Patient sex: M
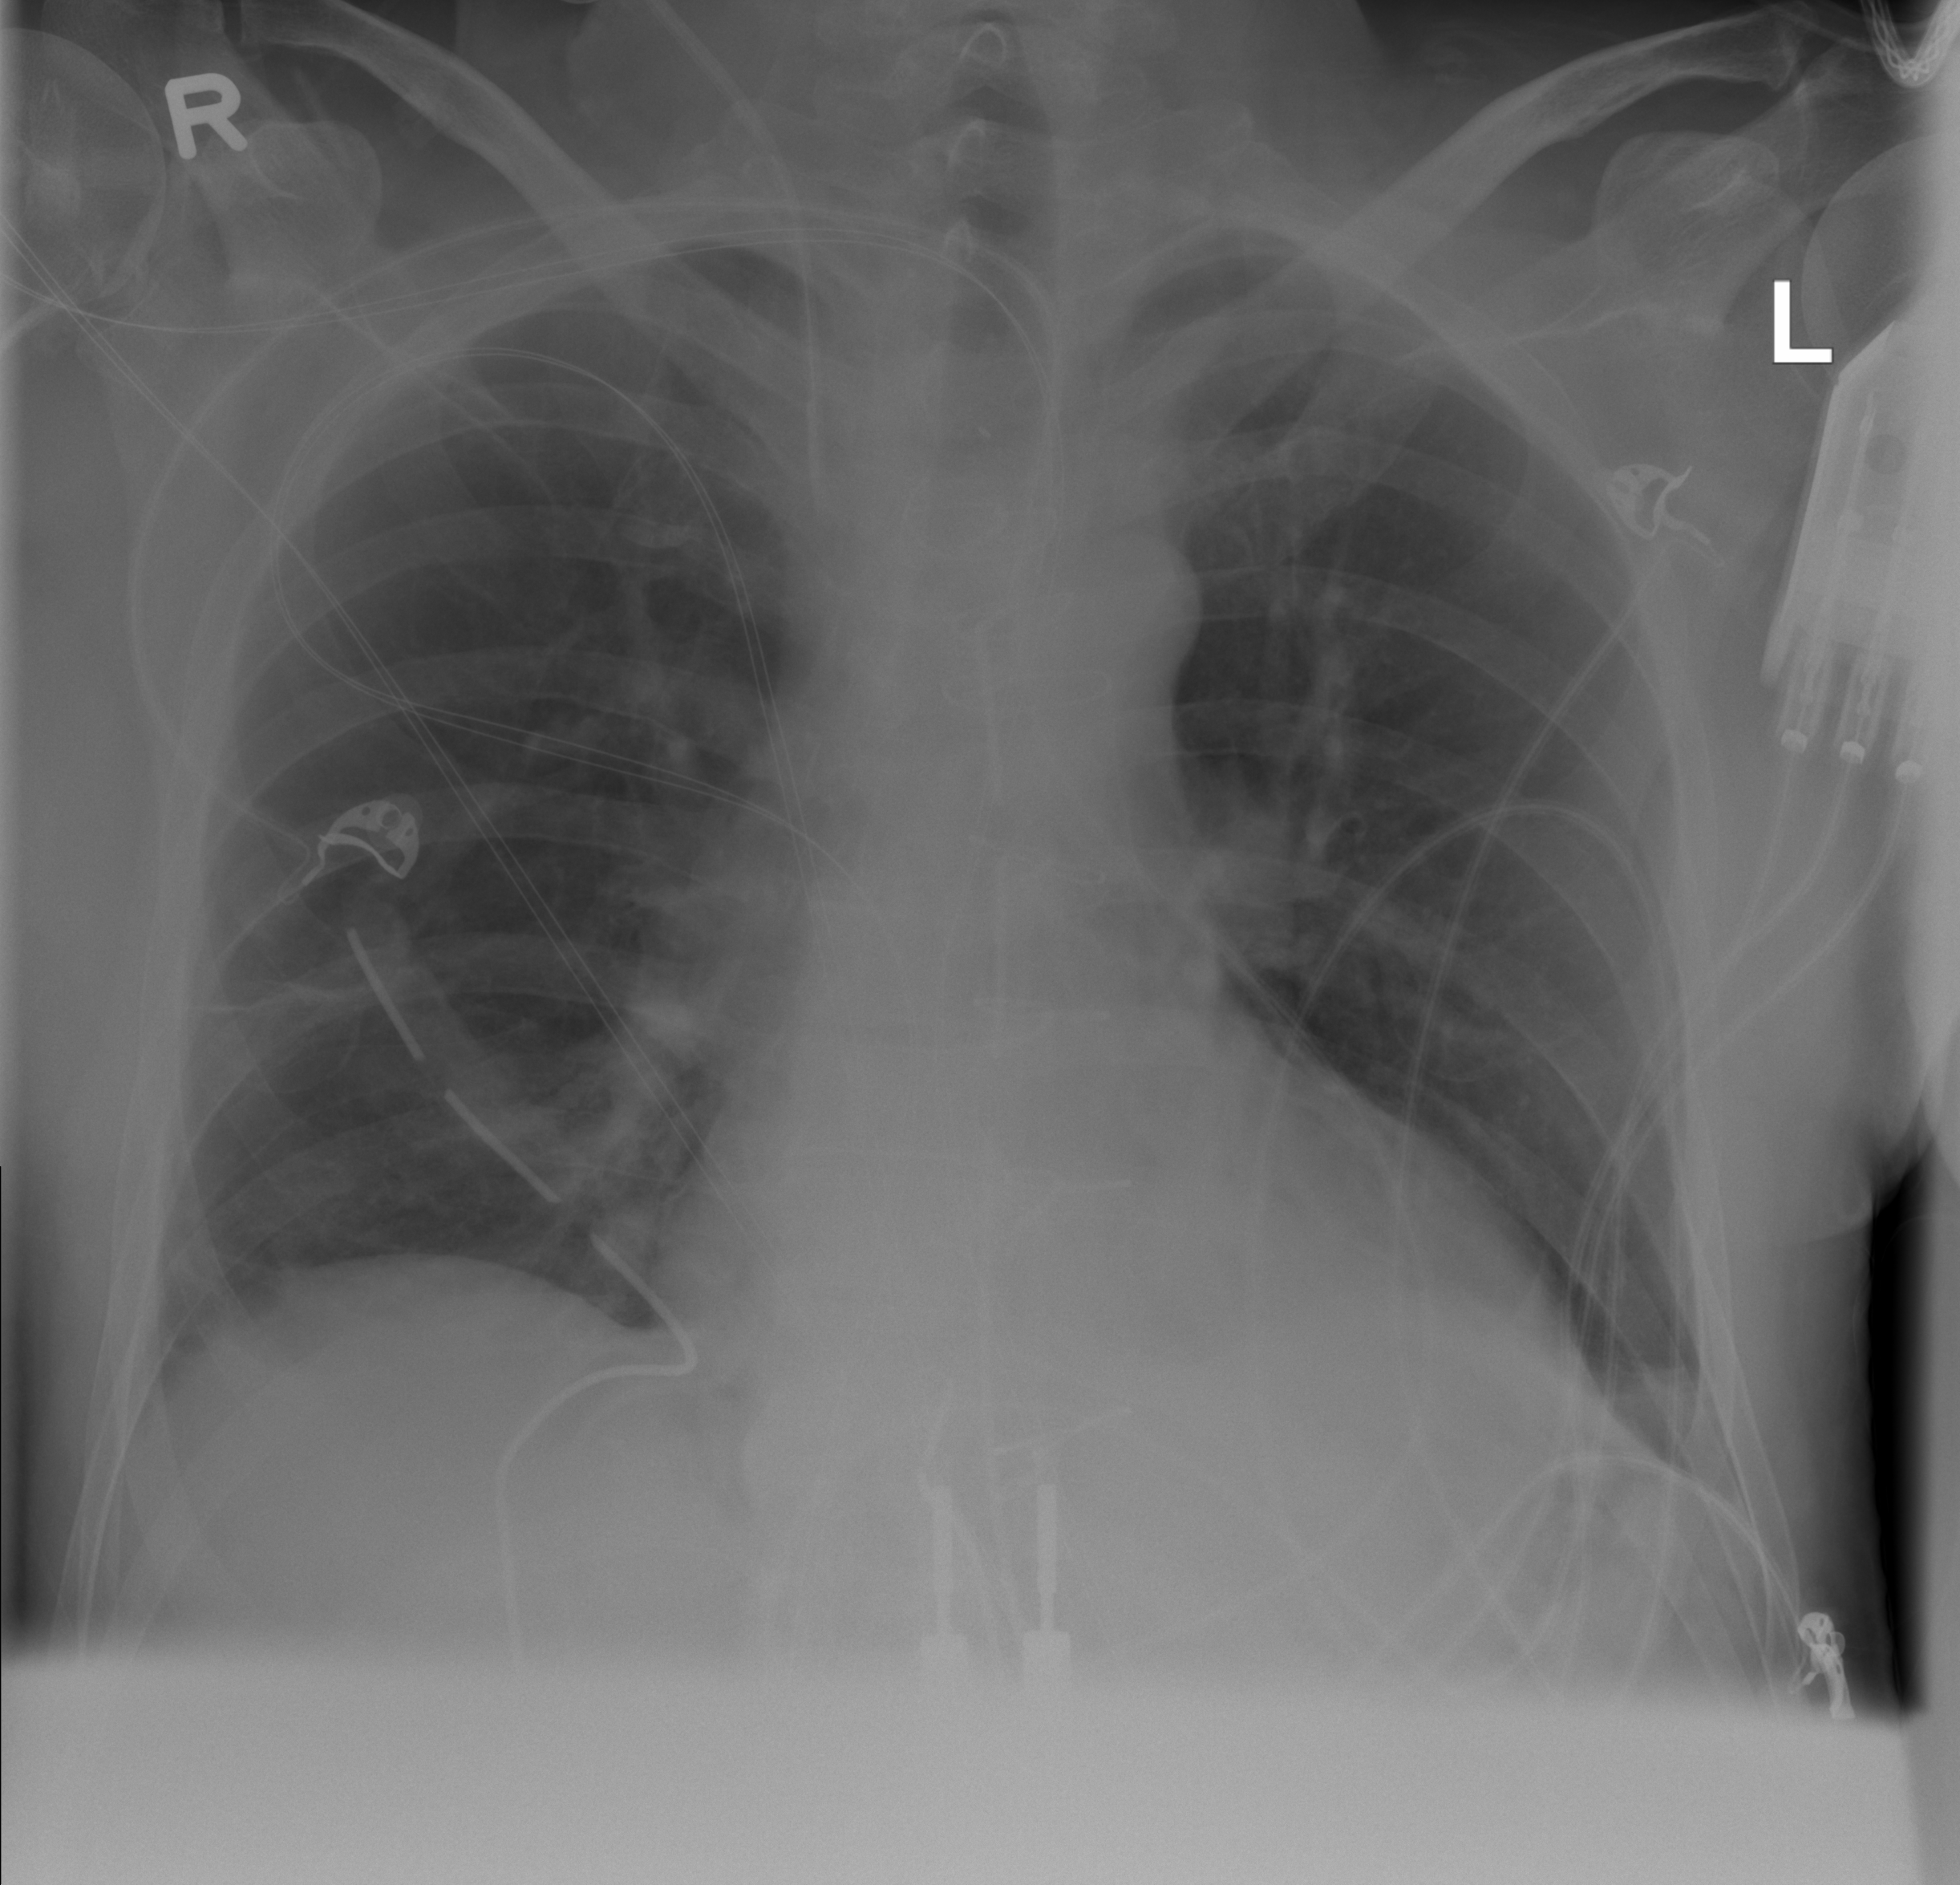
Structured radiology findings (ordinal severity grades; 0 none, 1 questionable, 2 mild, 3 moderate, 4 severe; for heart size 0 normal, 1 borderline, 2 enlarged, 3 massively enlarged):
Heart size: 0
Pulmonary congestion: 0
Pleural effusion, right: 1
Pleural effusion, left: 1
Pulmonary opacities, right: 0
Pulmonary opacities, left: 0
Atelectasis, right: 2
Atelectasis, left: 2